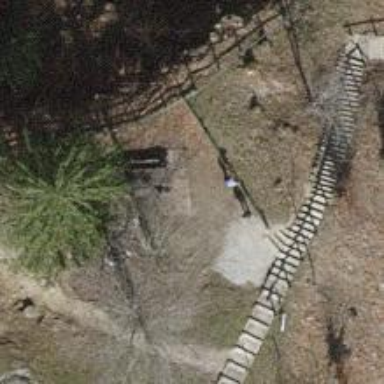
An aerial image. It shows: Picnic table located in leisure land area.